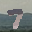
Label: 7